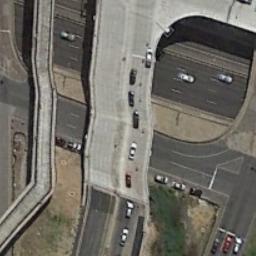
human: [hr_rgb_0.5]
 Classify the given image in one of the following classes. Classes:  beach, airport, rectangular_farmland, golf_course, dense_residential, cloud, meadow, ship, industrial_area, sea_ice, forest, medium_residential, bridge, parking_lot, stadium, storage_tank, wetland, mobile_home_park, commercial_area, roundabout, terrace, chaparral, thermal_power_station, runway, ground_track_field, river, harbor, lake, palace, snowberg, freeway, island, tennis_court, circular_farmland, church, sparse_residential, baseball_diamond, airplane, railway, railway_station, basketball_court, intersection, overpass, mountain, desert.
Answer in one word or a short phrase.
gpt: overpass